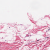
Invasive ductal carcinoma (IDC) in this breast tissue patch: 0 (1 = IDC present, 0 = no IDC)